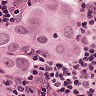
Metastatic tissue present: yes